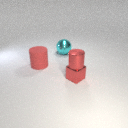
large red rubber cylinder to the left of small red metal cube